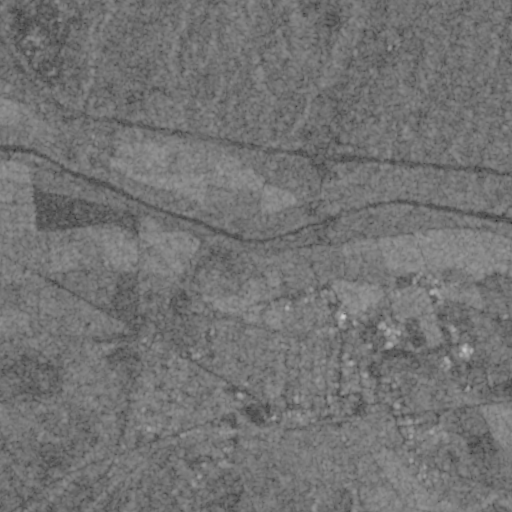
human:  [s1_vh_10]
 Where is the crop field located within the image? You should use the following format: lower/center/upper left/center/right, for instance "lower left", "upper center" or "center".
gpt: The crop field is located in the center right of the image.
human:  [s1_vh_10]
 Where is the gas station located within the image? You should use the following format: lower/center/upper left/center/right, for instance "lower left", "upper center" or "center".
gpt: The gas station is located in the center right of the image.
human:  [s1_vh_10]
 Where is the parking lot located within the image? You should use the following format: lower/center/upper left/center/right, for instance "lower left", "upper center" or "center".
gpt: The parking lot is located in the lower center of the image.
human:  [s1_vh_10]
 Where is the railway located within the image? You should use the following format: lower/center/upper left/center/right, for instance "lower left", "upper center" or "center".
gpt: The railway is located in the lower of the image.
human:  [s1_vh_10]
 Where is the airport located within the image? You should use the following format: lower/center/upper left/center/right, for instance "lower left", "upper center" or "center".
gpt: There is no airport in the image.

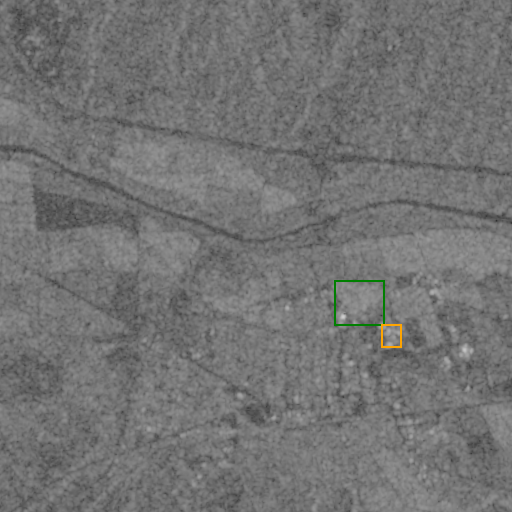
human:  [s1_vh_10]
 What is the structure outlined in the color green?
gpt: The structure outlined in green is a crop field.
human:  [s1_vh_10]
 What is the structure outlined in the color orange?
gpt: The structure outlined in orange is a building.
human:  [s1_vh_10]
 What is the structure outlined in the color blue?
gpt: There is no blue outline.